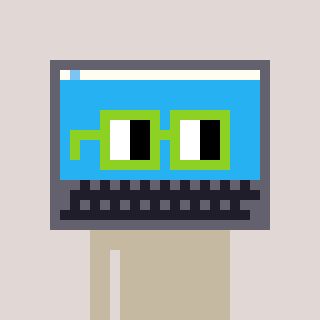
a pixel art character with square light green glasses, a laptop-shaped head and a teal-colored body on a warm background